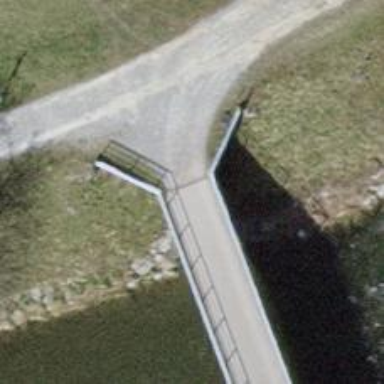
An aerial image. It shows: Asphalt track on bridge with grade 1 tracktype. This bridge is designed for agricultural vehicles.